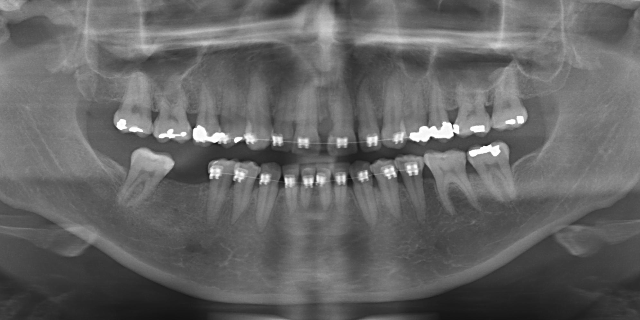
adult